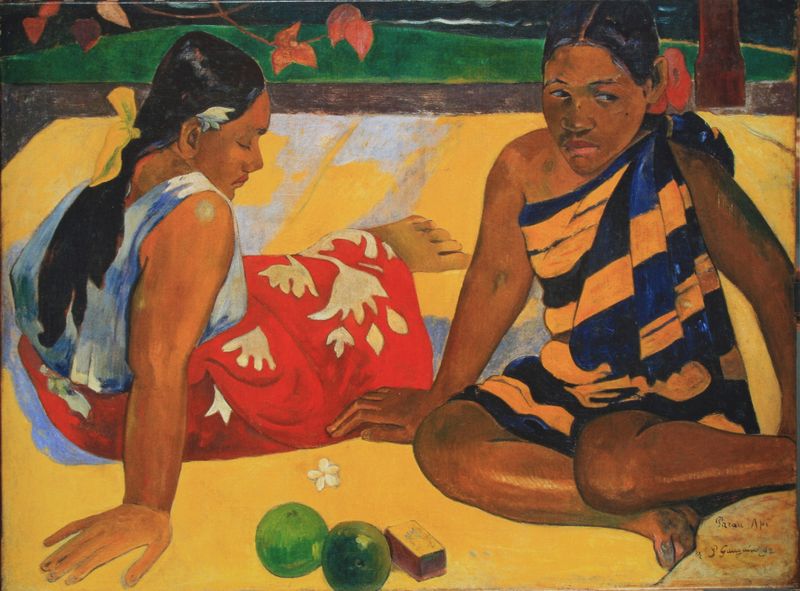
Titel: Parau api, Gibt's was Neues?
Künstler: Paul Gauguin
Standort: Dresden
Institution: Gemäldegalerie Neue Meister
Schlagwörter: baum, blau, blätter, dunkel, gemälde, hand, haut, laub, umhang, weiß, frauen, gelb, grün, mädchen, sand, sitzen, äste, blume, blumen, braun, bunt, finger, frankreich, frau, frisuren, haar, kleid, kleider, mund, nase, profil, schwarz, blüte, blüten, obst, rot, tuch, wiese, expressionismus, flächig, malerei, muster, rock, schleife, hemd, arm, arme, augen, blicke, bluse, falten, gesicht, haarschmuck, rahmen, bildnis, hände, porträt, stamm, boden, insel, haare, sitzend, tücher, decke, lippen, locken, ohren, scheitel, schultern, frucht, früchte, beine, apfel, äpfel, farbig, füße, strand, ruhe, liegen, zwei, mauer, haarband, figuren, zopf, ornamente, gestreift, streifen, faltenwurf, zehen, nachdenken, gauguin, südsee, zweig, porträts, paul, barfuß, zeh, kugel, kugeln, dekce, gaugin, müde, balu, matte, blätte, limette, thaiti, paul gauguin, picknik, fran marc, tahiti, ureinwohner, abstrackt, limone, exotismus, südamerika, haiti, einheimische, nase mund, ruch, cloisonnismus, limonen, 2